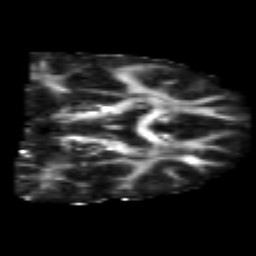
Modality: FA
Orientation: coronal
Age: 38
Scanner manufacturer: philips
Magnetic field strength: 3 T
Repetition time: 8.592 s
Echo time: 0.1268 s